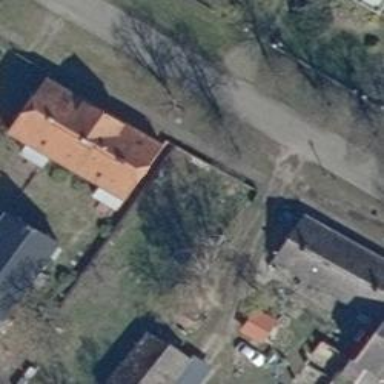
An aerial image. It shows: Simple house.